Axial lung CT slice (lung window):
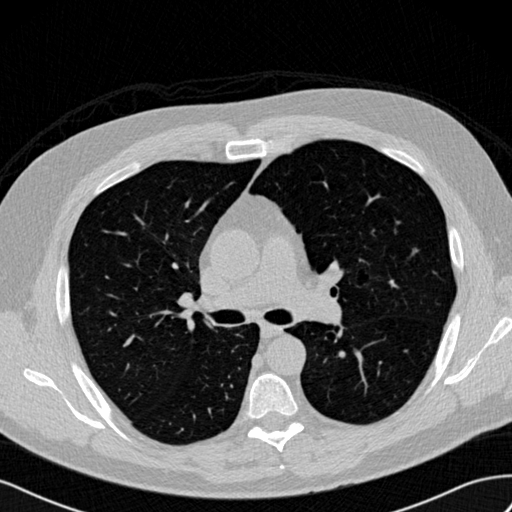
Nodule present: no